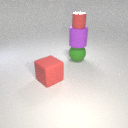
large green rubber sphere below small red rubber cylinder